Interaction volume radius: 5 \u00c5
Interaction volume height: 30 \u00c5
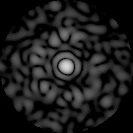
Disorder parameter: 0.8199